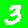
Digit: 3